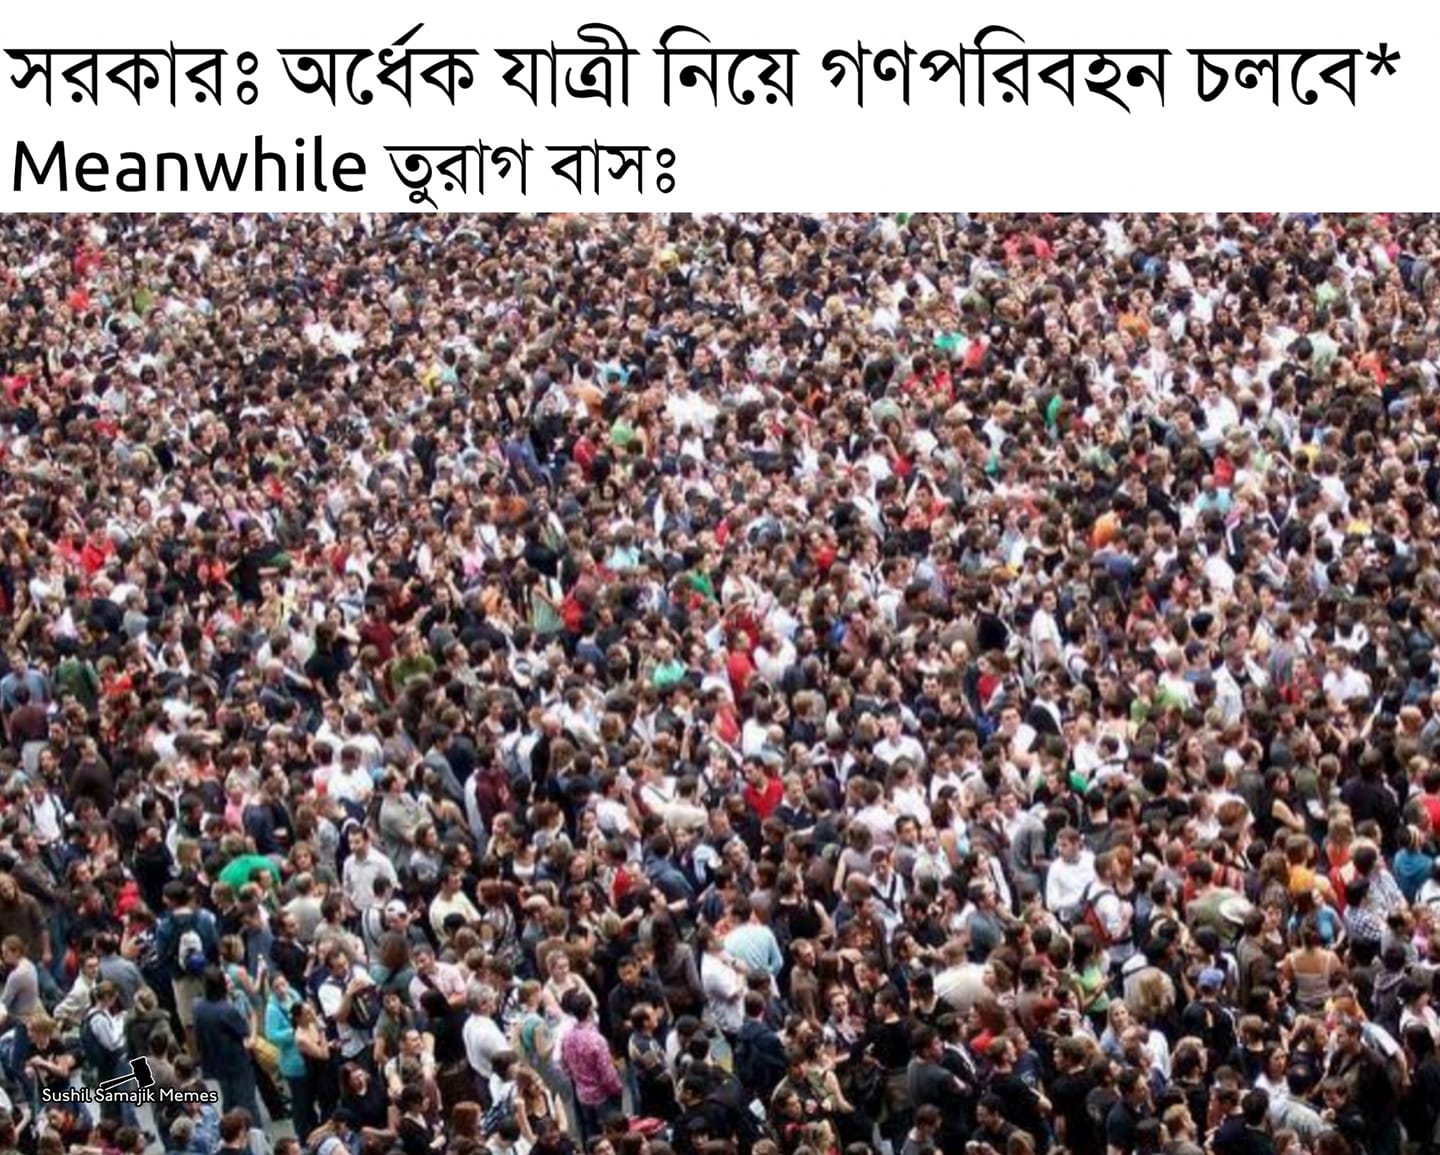
Caption: সরকারঃ অর্ধেক যাত্রী নিয়ে গণপরিবহন চলবে*   Meanwhile  তুরাগ বাসঃ
Label: hate